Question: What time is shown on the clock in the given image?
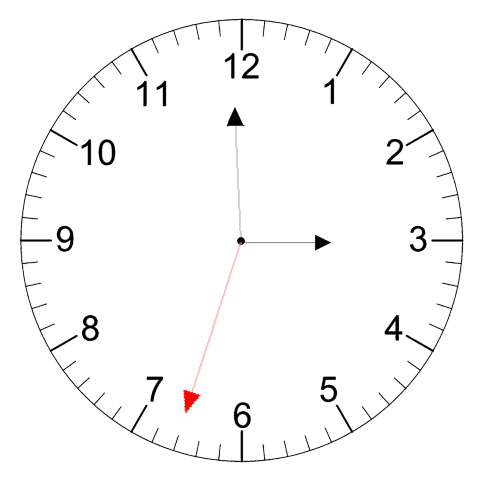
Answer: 02:59:33